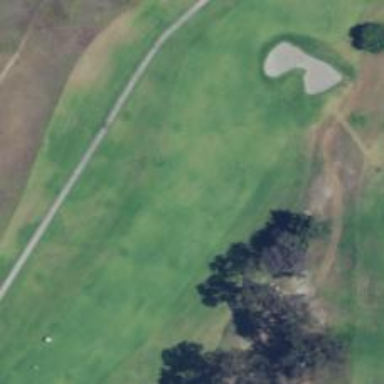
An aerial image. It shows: View of golf hole.